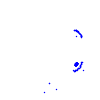
Particle: electron